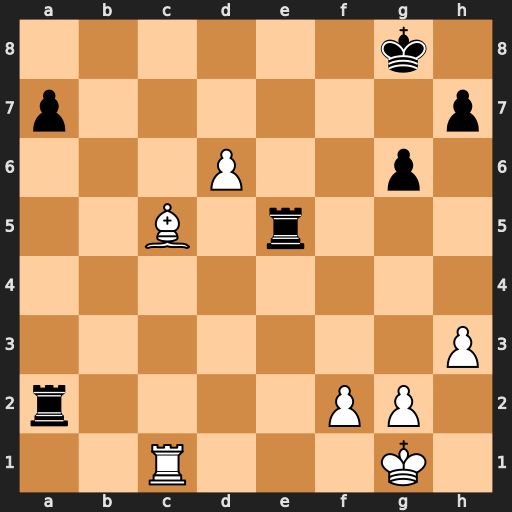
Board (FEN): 6k1/p6p/3P2p1/2B1r3/8/7P/r4PP1/2R3K1
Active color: w
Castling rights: -
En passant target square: -
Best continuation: Rd1 Re8 d7 Rd8 Be7